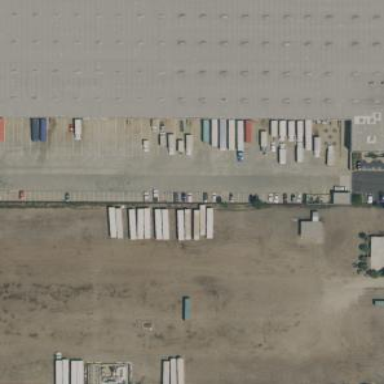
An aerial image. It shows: Warehouse.